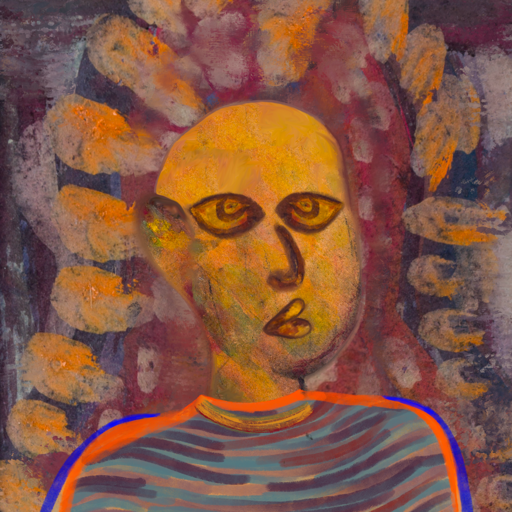
Background: Doll, Head And Neck Side: Gypsy_Mother, Face Side: Comrade, Bust: Experience, Hair Side: Blank, Head Accessory: Blank, Second Necklace: Blank, Necklace: Mother_And_Son_Son, Baby: Blank